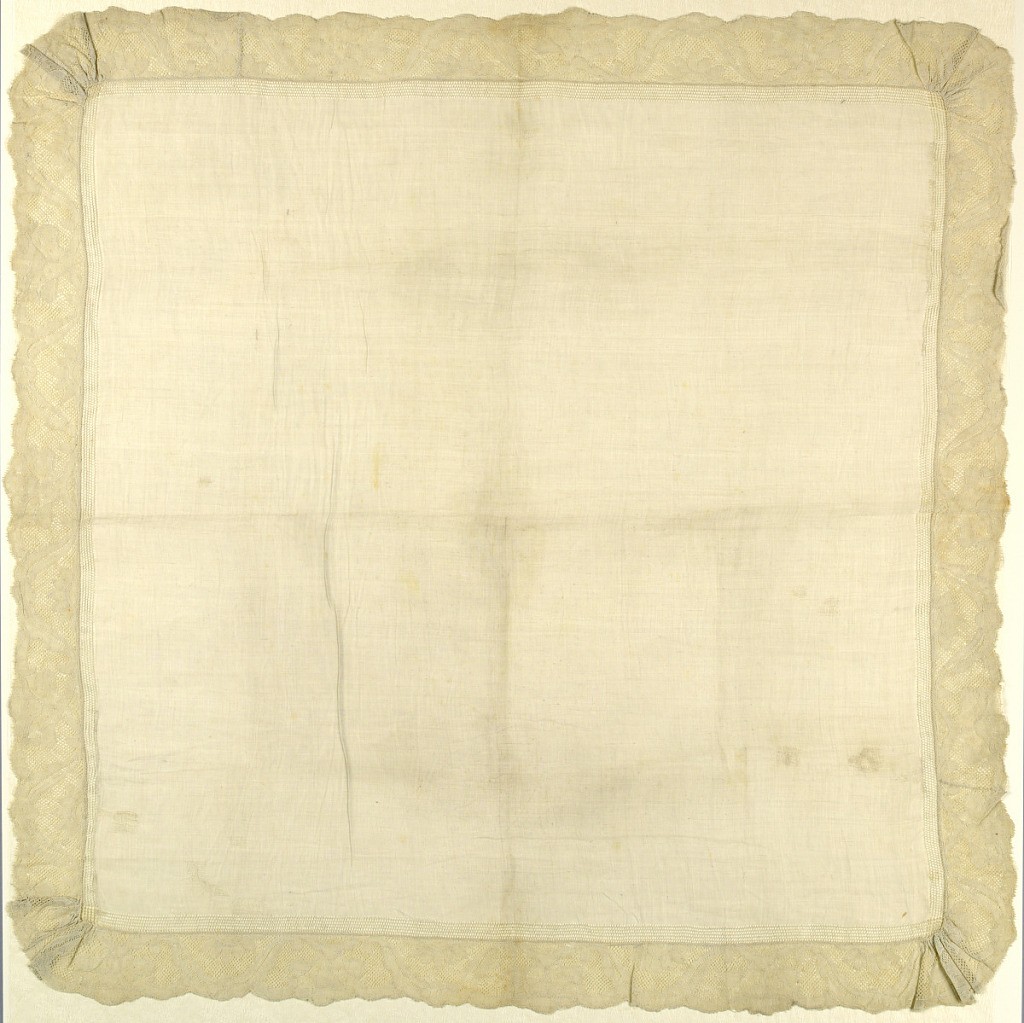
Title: Handkerchief
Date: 19th century
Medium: linen Technique: bobbin lace, Valenciennes style
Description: Large handkerchief of very fine white linen with bobbin lace edging along four sides.